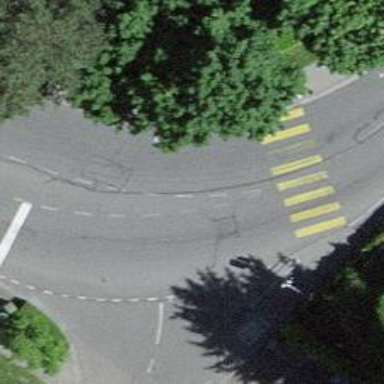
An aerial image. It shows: Road with traffic signals.